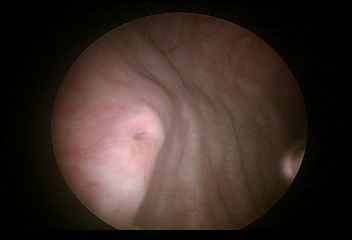
Modality: WLC
Class: Anatomical landmarks
Subclass: UreteralOrifice
Bladder cancer association: No
Annotated structures: Right ureteral orifice